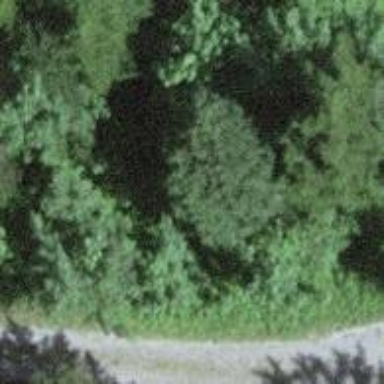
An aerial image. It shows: Culvert tunnel.